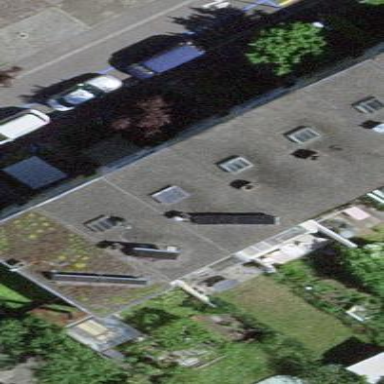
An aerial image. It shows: Terrace building.